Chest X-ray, AP view. Patient: 31 years old, sex M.
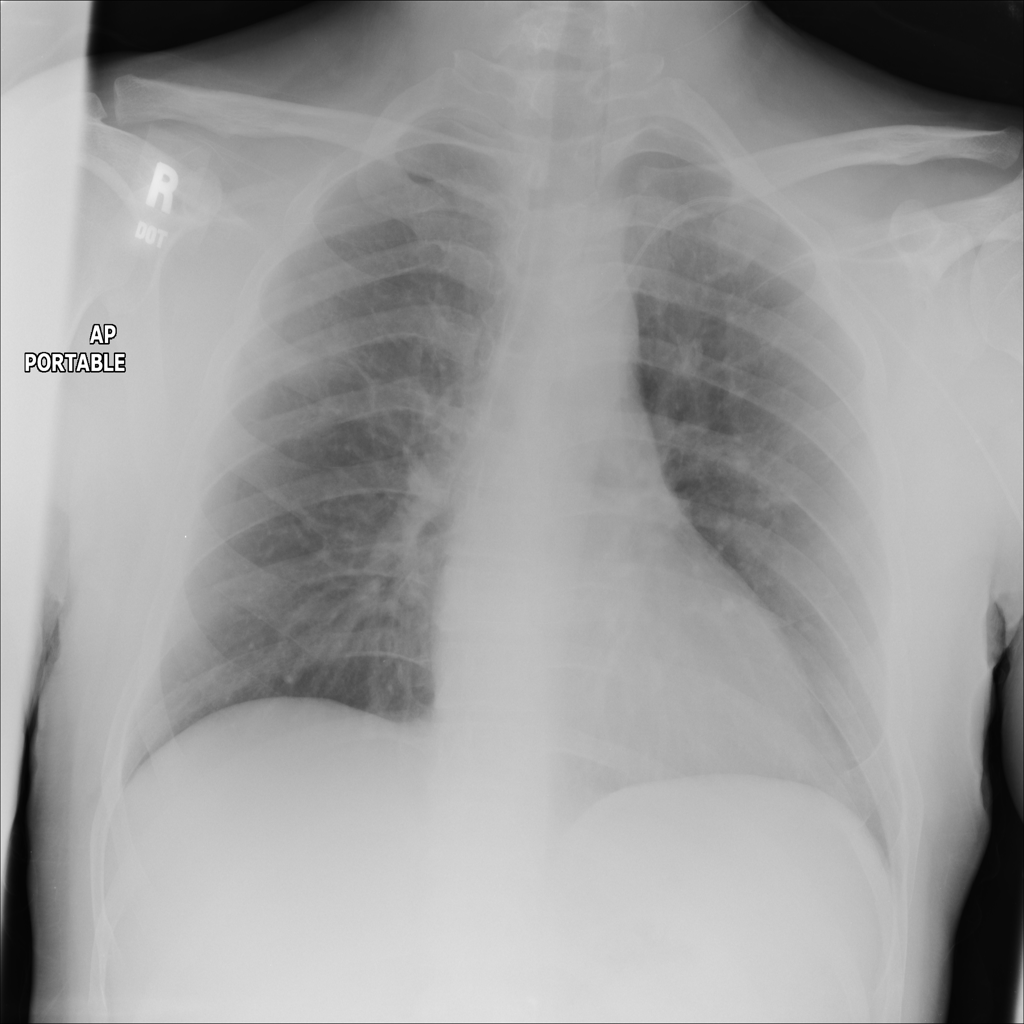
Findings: No Finding